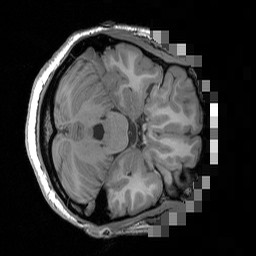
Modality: T1w
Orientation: axial
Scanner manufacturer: siemens
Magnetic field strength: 3 T
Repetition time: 1.5 s
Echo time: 0.00291 s